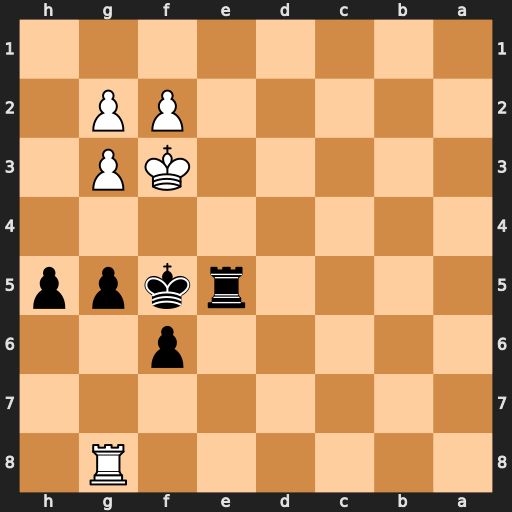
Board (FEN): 6R1/8/5p2/4rkpp/8/5KP1/5PP1/8
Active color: b
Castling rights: -
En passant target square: -
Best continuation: g4+ Rxg4 hxg4#